Question: I have two views that can be dynamic height.
Dependent on content either view1 or view2 is the highest.
The highest view should determinate the distance to view3.
In my current implementation view1 and view2 each have a constraint for x pixels for view3. But the problem is view1 and view2 then always will be same height (all the content will not align top)

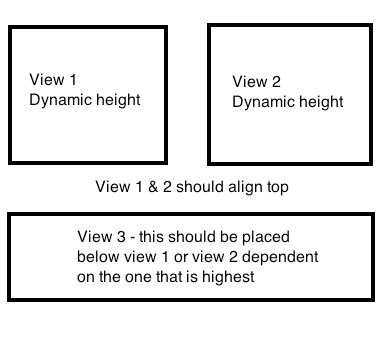
Answer: Try this. Make sure both views 1 and 2, have some constraint to the top of the superview and to the sides (or fixed width, whatever it takes to fix the views in the horizontal direction). Lets say you want that distance to the bottom view to be 30. Give view 1 a constraint to view 3 of =30 with a priority of 200, and another one of >=30 with a priority of 1000 (default). View 2 should just need one constraint to view 3 of >=30 with 1000 priority.
The low priority constraint (of 200) will fix the position of view 3 initially, but is low enough that if view 2 expands, view 3 will move down, and also low enough that the default Content Hugging Priority of view 1 will keep it from expanding its height if it doesn't need to based on its text size.